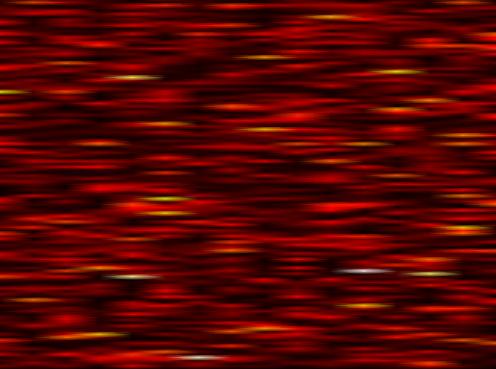
Label: FBMC